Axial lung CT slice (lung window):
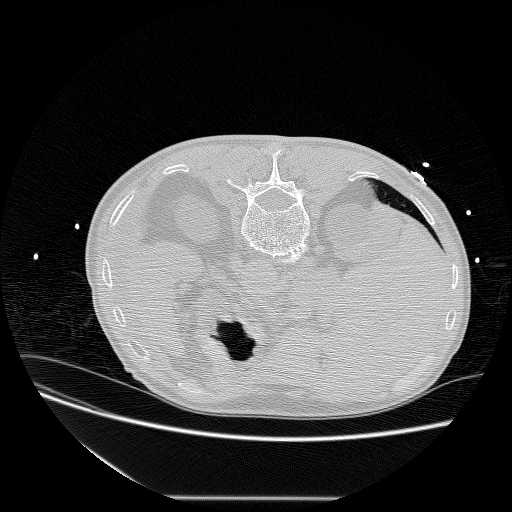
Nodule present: no